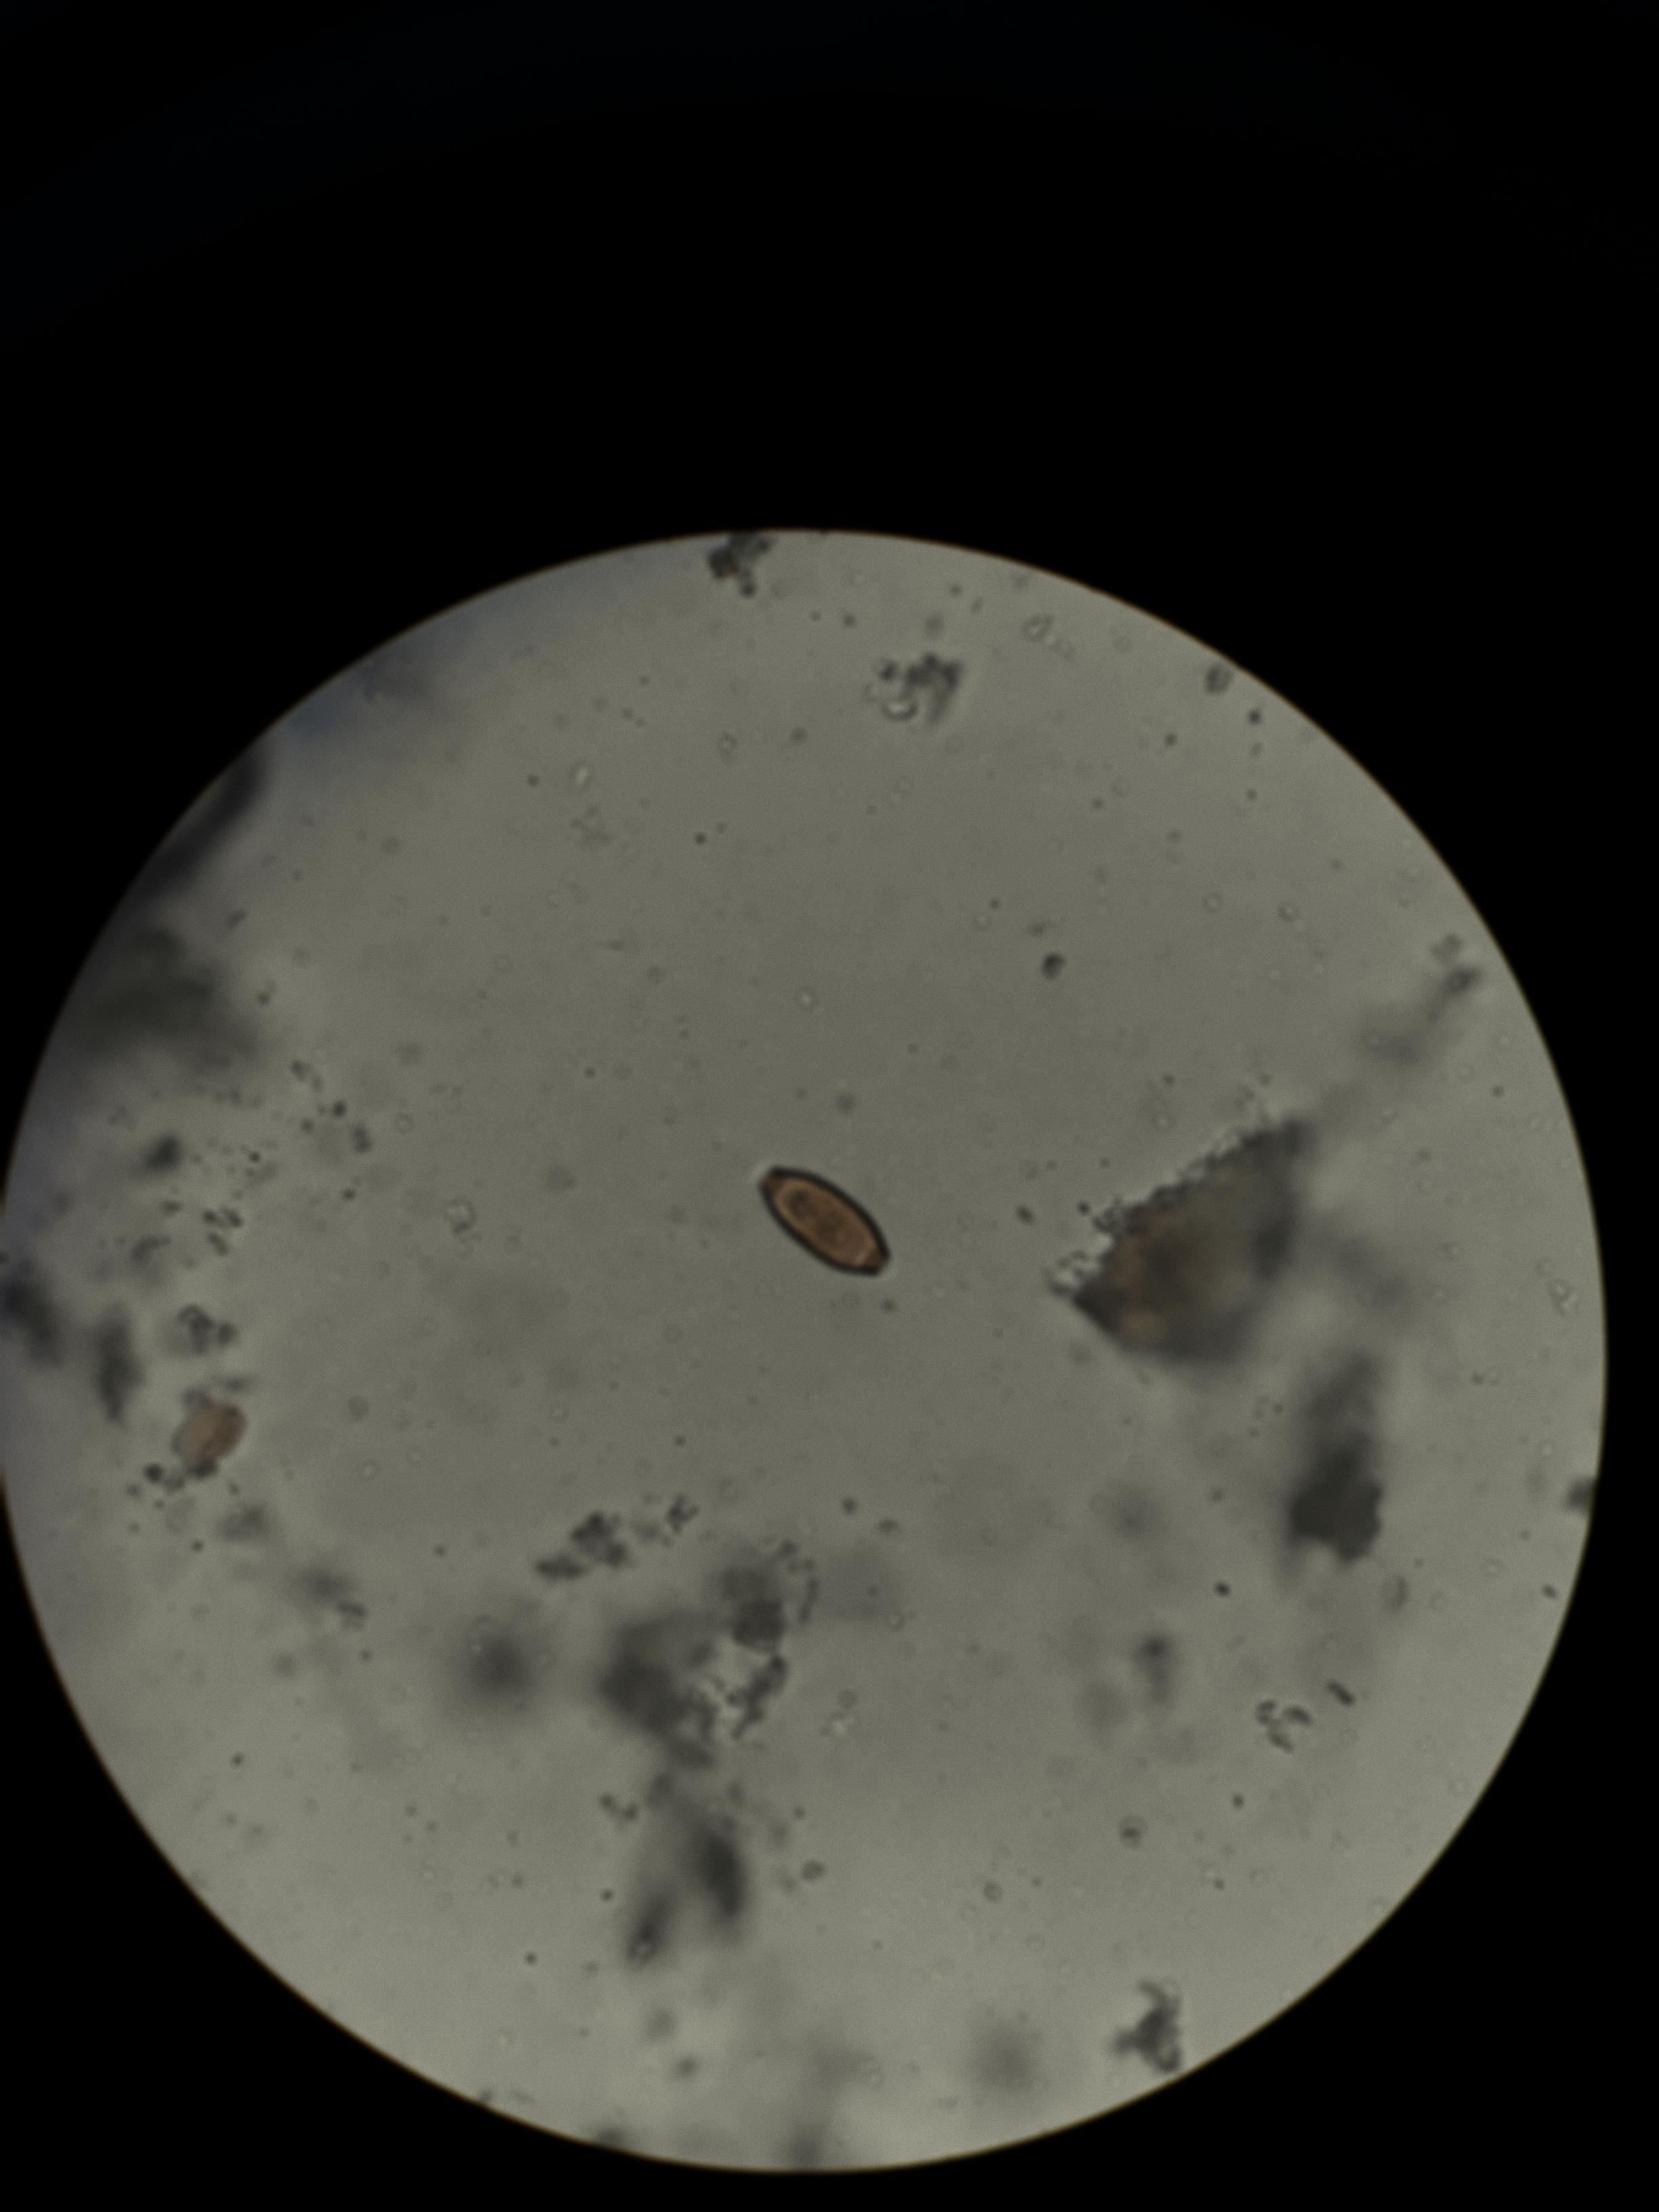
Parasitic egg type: Trichuris trichiura